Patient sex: F
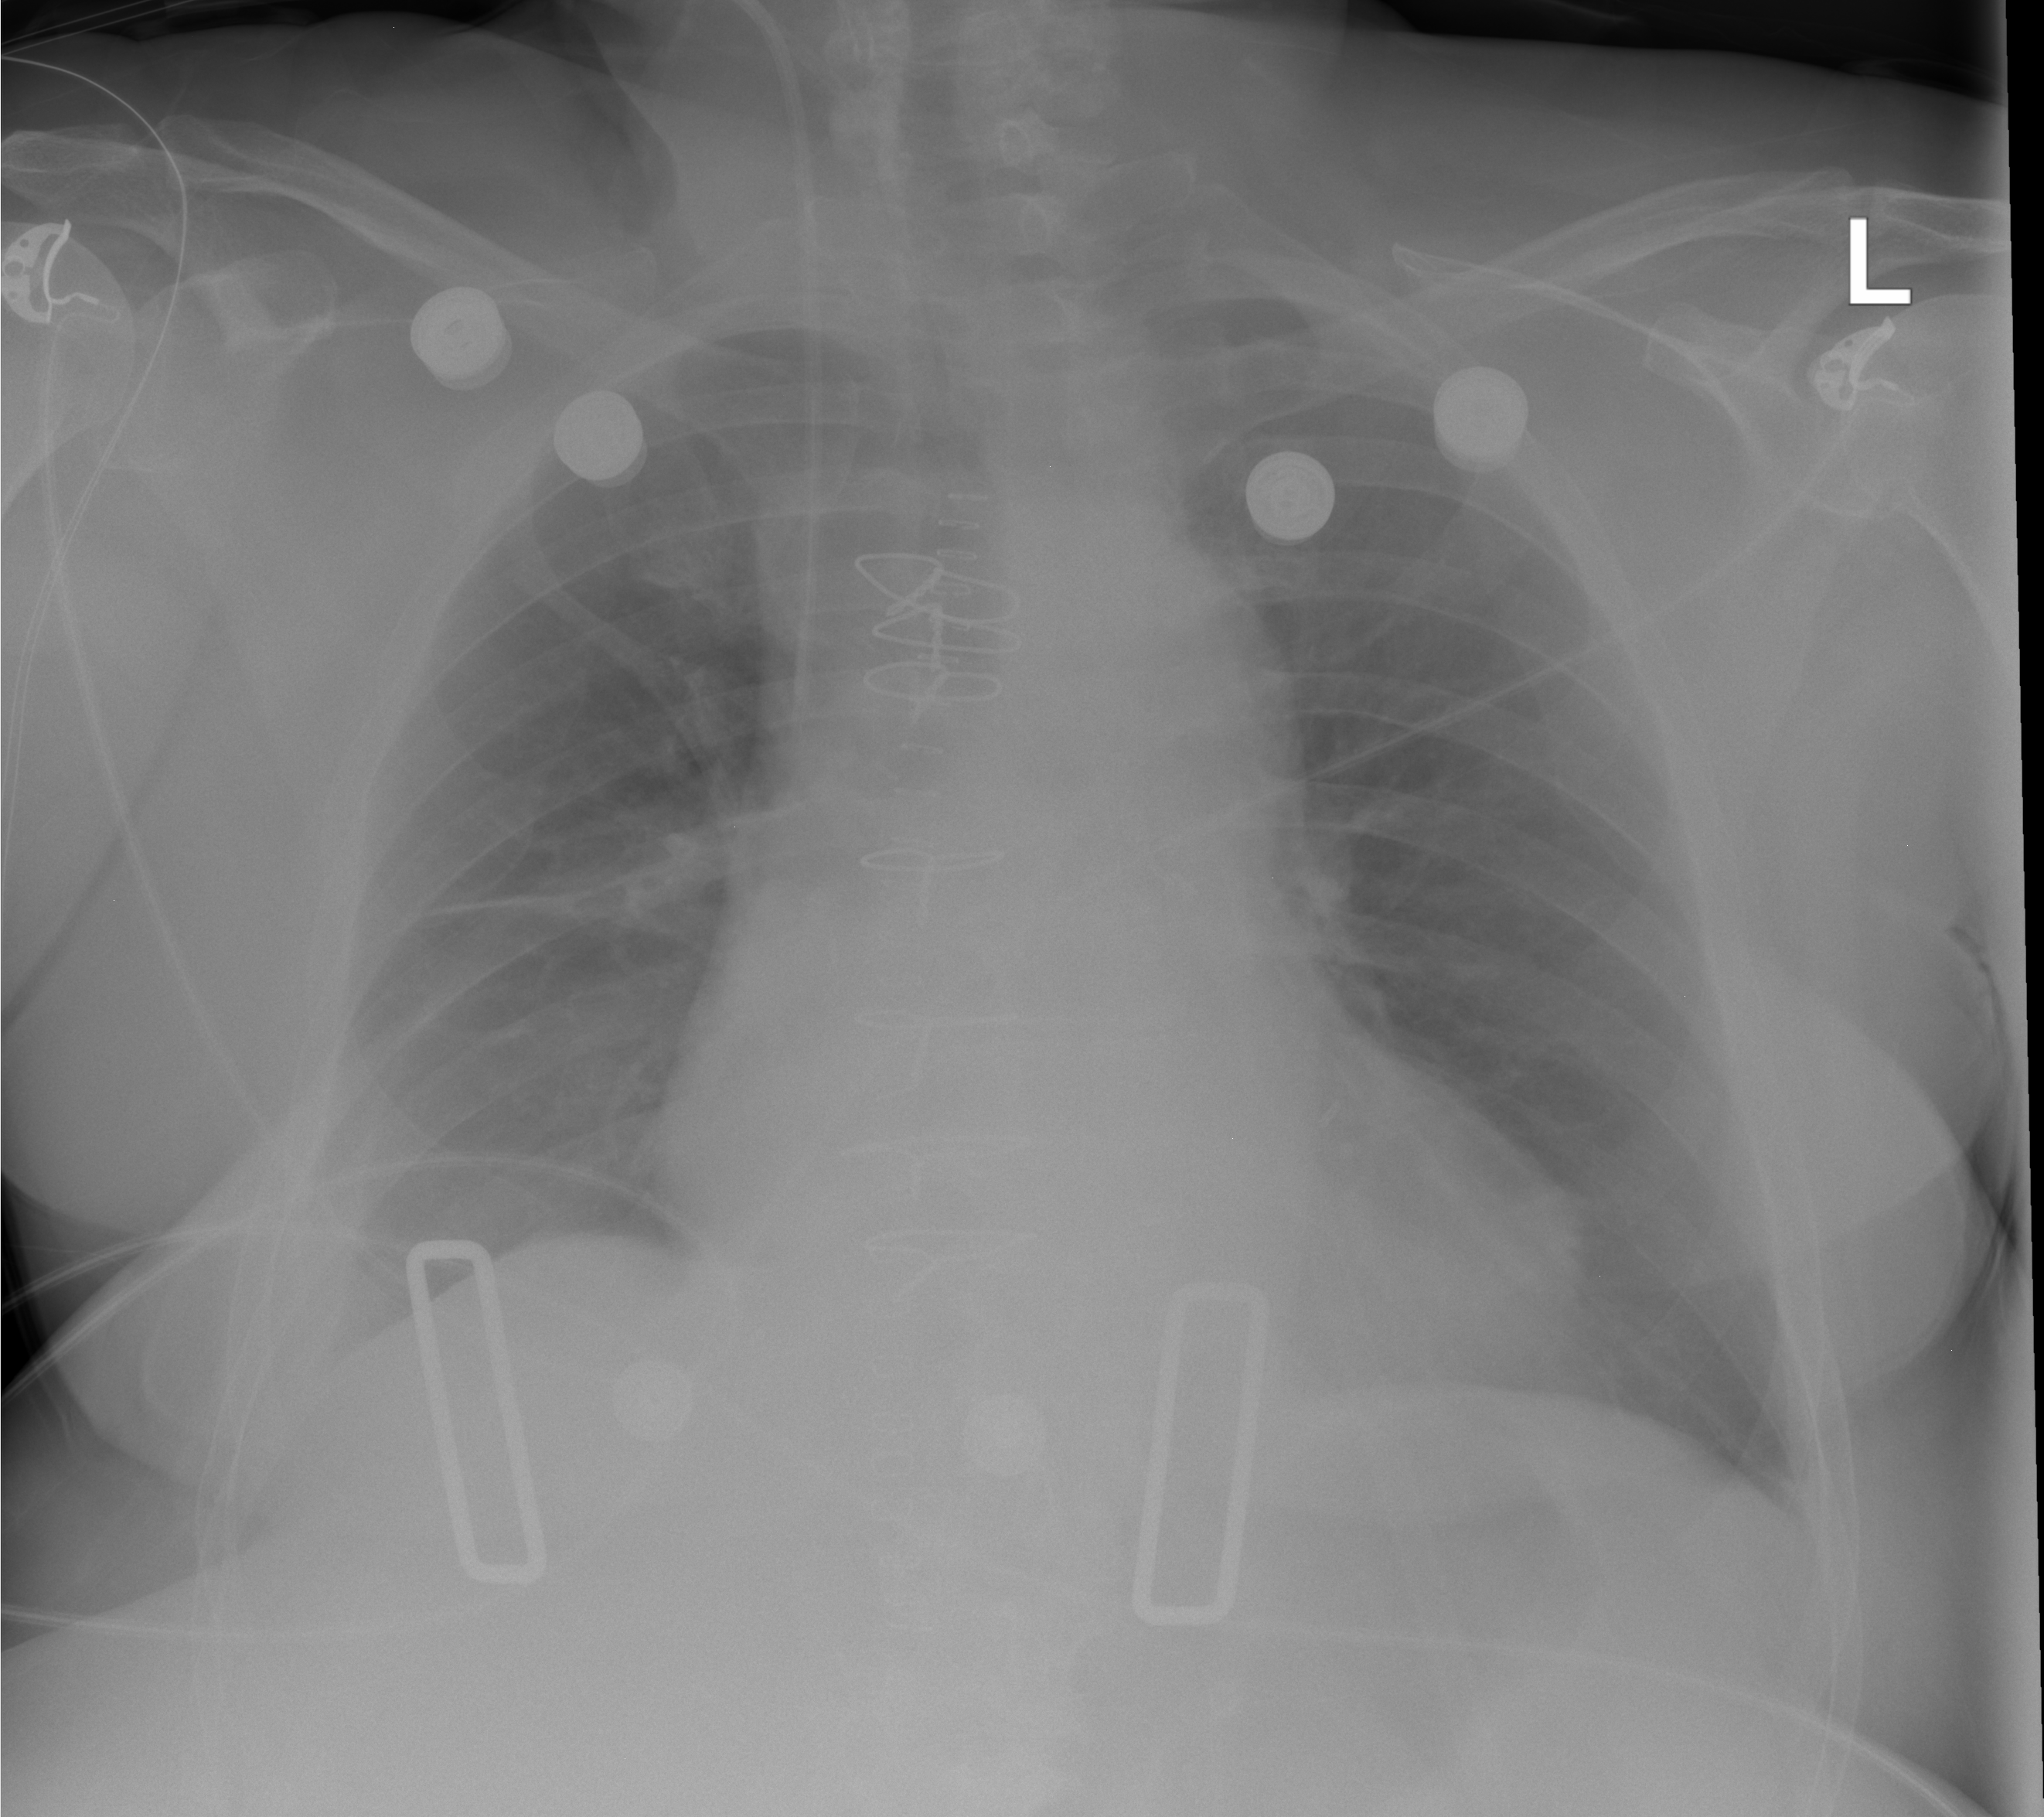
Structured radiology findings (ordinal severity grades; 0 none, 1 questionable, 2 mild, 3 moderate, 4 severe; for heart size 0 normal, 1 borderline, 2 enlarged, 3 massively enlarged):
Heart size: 2
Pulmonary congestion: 0
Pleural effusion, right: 0
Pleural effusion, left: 0
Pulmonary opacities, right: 0
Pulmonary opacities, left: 0
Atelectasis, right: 2
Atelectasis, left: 0